Field crop: maize
Growth stage: 2
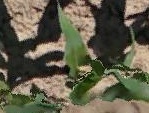
Species: maize